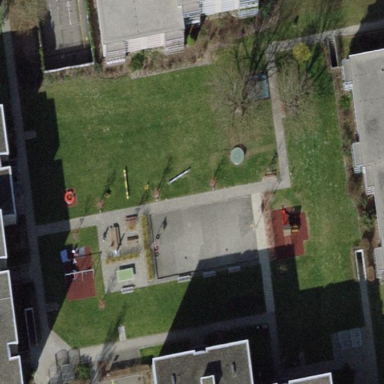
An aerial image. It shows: Playground area for leisure land.